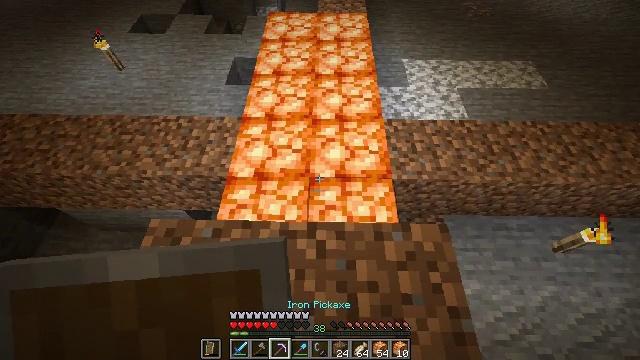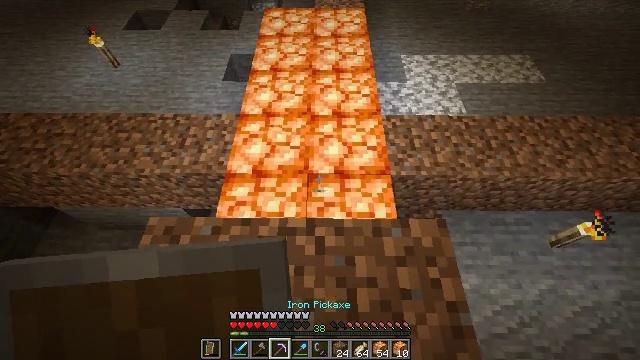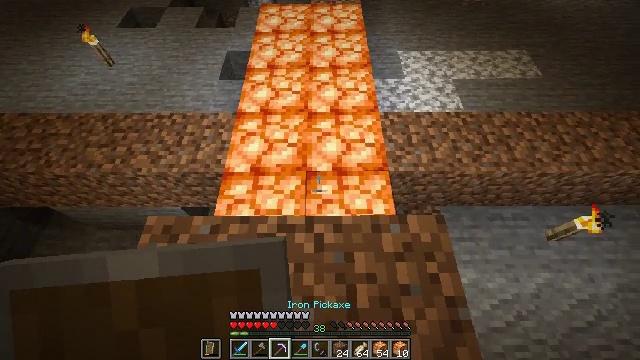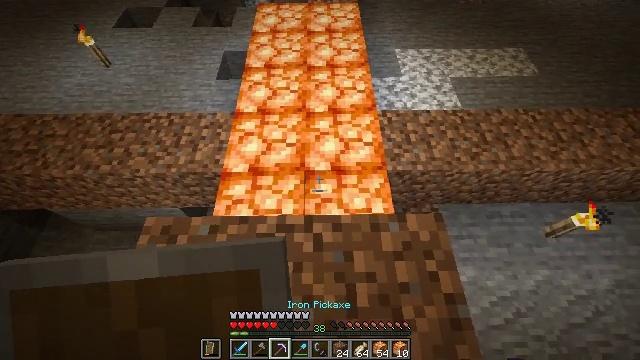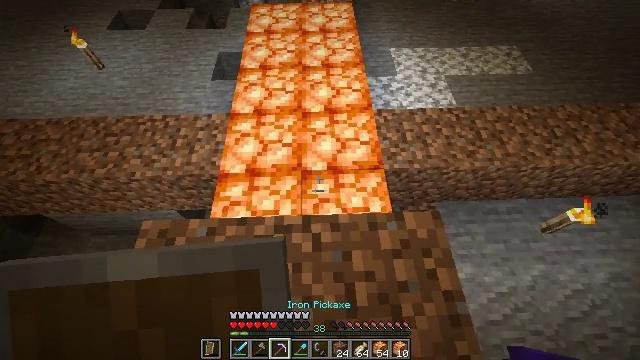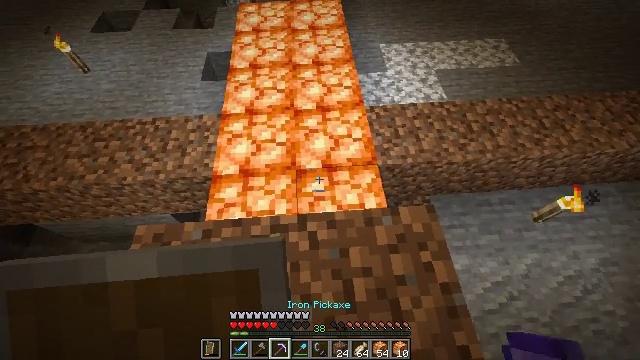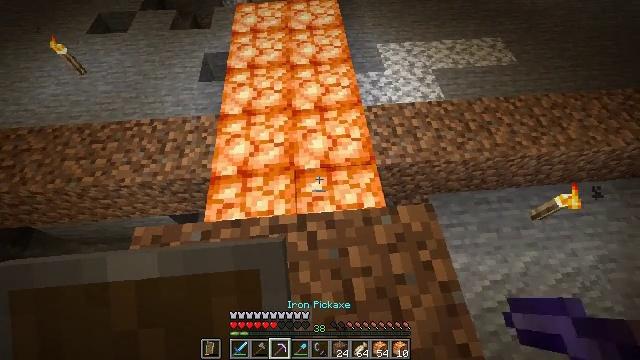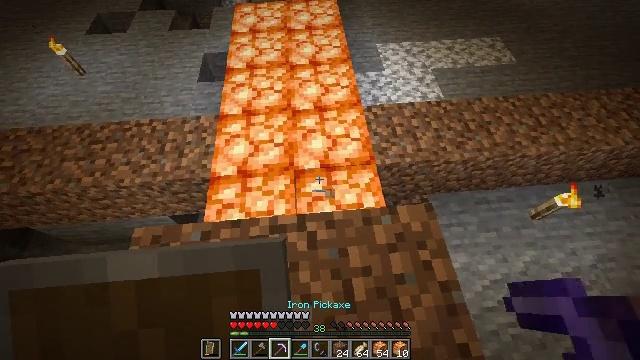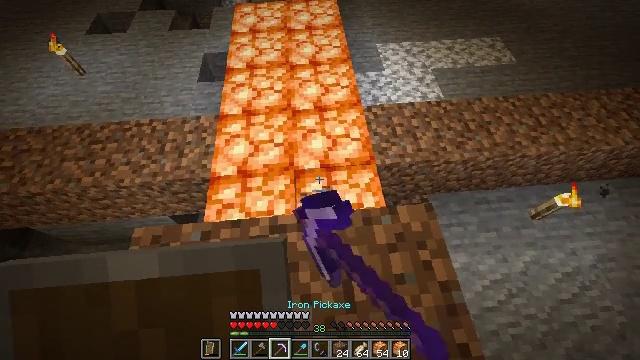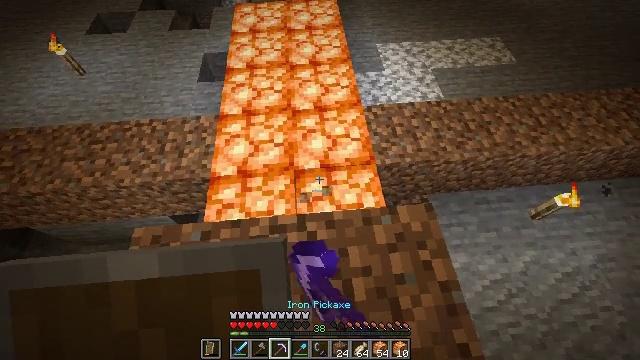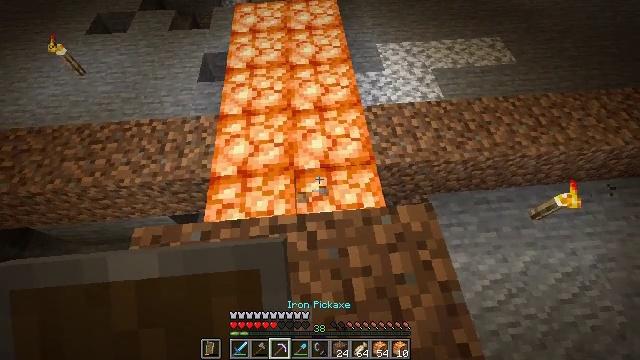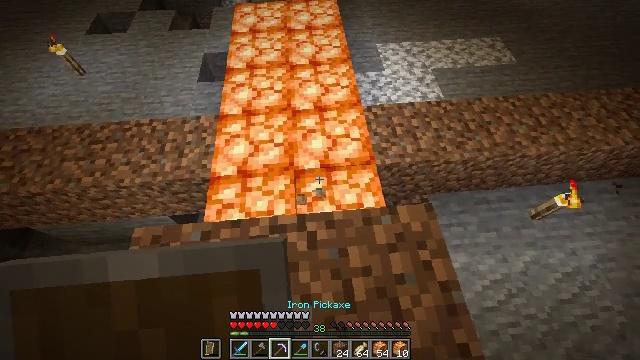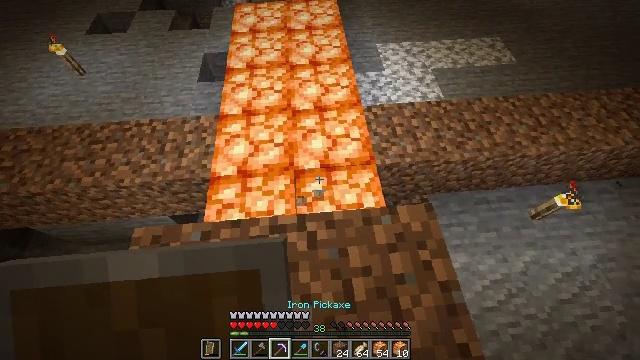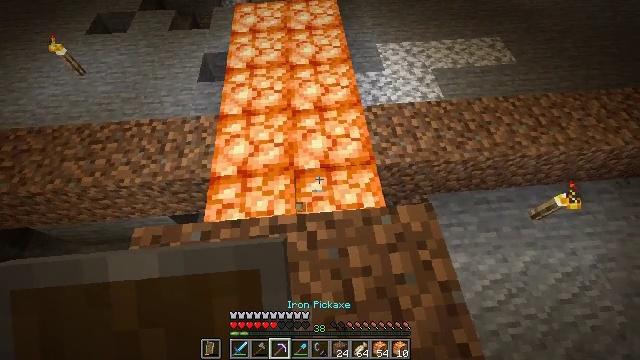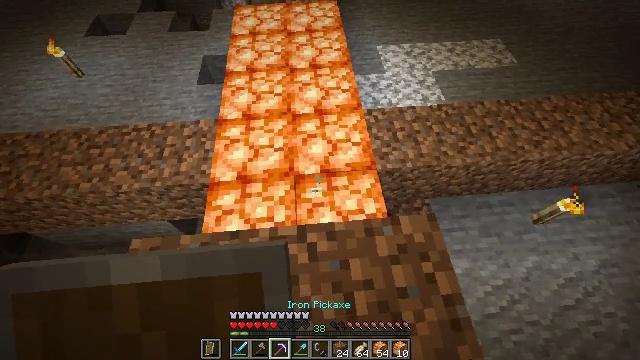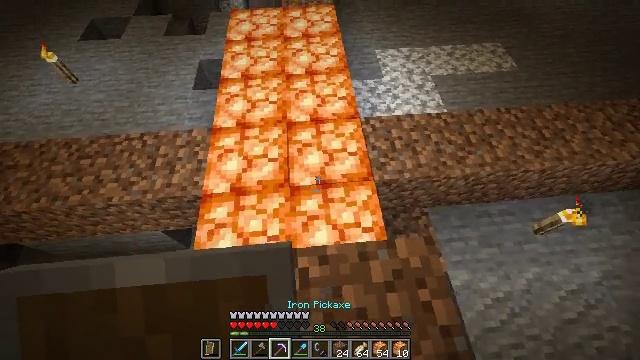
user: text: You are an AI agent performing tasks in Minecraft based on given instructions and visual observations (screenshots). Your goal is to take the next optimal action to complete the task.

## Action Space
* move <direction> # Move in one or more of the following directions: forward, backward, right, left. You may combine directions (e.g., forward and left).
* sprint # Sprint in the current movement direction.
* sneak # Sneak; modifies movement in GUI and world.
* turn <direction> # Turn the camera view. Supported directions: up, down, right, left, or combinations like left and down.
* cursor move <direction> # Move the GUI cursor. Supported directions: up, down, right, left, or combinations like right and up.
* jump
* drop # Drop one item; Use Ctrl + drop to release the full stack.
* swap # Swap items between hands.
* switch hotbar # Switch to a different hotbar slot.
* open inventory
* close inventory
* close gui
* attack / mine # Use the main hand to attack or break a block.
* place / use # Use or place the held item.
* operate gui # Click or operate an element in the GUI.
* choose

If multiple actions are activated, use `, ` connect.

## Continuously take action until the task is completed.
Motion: motion action
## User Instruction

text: Mine the shroomlight block.
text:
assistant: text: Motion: no_op
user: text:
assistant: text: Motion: no_op
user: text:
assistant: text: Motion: no_op
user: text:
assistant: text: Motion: turn right
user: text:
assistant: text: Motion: turn right
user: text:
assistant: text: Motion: no_op
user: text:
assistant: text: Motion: attack / mine
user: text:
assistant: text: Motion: attack / mine
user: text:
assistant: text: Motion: no_op
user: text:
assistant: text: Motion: no_op
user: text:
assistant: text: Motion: no_op
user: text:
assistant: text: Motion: no_op
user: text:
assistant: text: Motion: no_op
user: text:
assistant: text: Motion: move forward
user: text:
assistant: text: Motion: move forward and move right
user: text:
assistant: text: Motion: move forward and move right, turn left
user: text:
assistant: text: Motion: move forward and move right, turn left and down
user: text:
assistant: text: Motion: move forward and move right, turn left
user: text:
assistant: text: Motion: move right, turn left
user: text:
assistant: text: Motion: turn left
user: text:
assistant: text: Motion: turn left and up
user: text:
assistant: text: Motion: turn left and up
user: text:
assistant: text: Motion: move back, turn left and up
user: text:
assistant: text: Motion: move back, turn left and up
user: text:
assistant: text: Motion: move back, turn left and up
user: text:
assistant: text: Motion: move back, turn left and up
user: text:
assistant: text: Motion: move back, turn left and up
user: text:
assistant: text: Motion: move back, turn up
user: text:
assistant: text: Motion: move back, turn left and up
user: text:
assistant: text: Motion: turn up